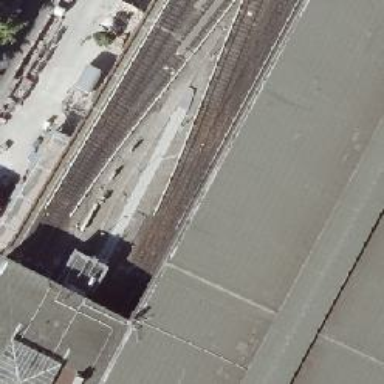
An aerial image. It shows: Public transport stop position along the railway.